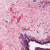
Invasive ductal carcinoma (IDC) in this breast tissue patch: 0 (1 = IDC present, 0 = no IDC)